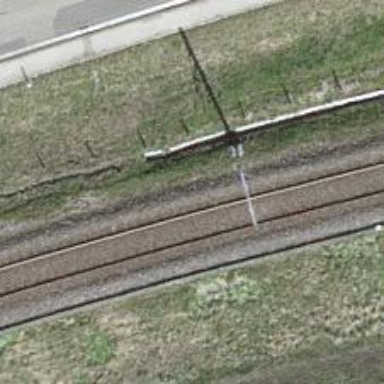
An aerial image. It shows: Single railway track with electrification through contact line.